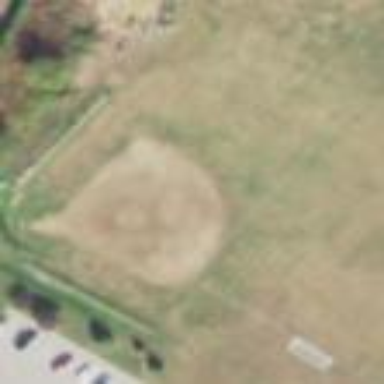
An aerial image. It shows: Baseball pitch for leisure land activities.